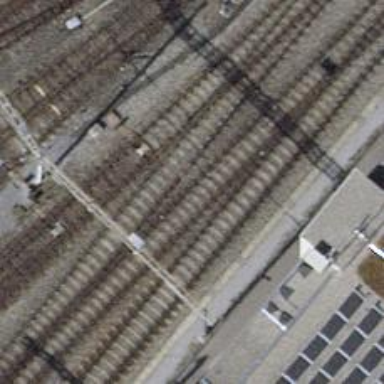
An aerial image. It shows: Single railway track with electrification through contact line.